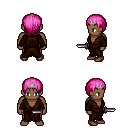
a pixel art fantasy rpg character, male body template, human, dark skin, brown robe, teal pants, pink plain hairstyle, silver tiara, brown shoes, dagger, four views (front, back, left, right), 2x2 character sprite sheet, small pixel art, hard edges, no anti-aliasing